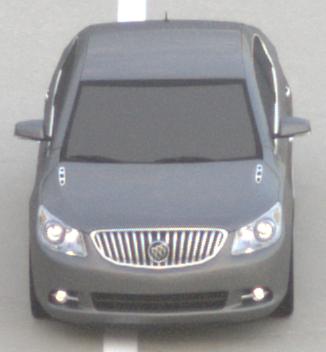
Make: Buick
Model: LaCrosse
Detailed model: Gen. 2
Model produced from: 2009
Model produced until: 2016
Doors: 4
Color: gray
Road condition: dry road
Daytime: sunrise or sunset
Contrast: low contrast